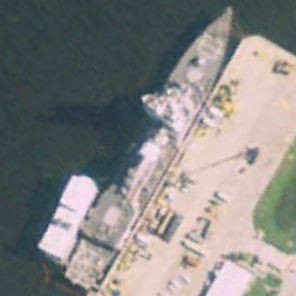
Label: destroyer